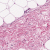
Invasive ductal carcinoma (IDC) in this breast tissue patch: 0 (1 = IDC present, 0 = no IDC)